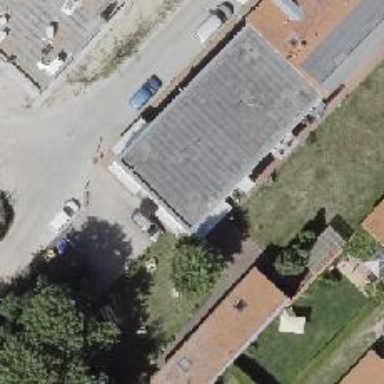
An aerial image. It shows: Cafe.